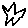
Label: star